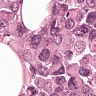
Metastatic tissue present: yes